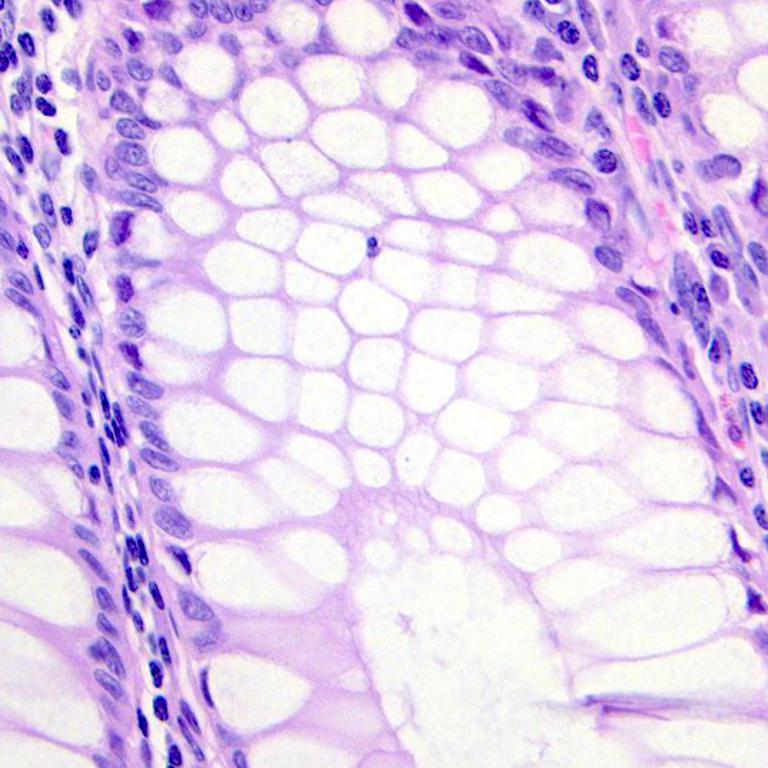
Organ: colon
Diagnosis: benign